Question: Is there a way to quickly "Auto qualify" a variable type declaration in Visual Studio 2013?
E.g. if I type:
'''
Dim SomeExcel as New Application
'''
is there a way to get the IDE to automatically fill in the namespace? like this:
'''
Dim SomeExcel as New Microsoft.Office.Interop.Excel.Application
'''
---
The IDE seems to be able to infer the namespace readily enough; if I hover over the type name it can tell me what namespace(s) contain the type.

---
It would be really useful to me to be able to change an old project from "short names" like 'Application' to fully qualified names like 'Microsoft.Office.Interop.Excel.Application' without having to find each one and type out the whole namespace.
Or, in the event of an ambiguous name, if it would give me the option to pick which namespace and it would fill it in. Similar to how if you use an undefined class it will warn you and give you the options to either automatically add the Imports statement or even create a class stub for you.
Since it will do all that for you automatically, and it will make suggestions and autocomplete methods/properties for an interface instance as you type, I would be surprised if there was not a quick way to have it convert "short names" to fully qualified names, but if there is - I can't seem to find it! I looked through the menu commands, and various right-click menus, and I looked on MSDN but couldn't find anything - but i'm not sure I'm using the right search terms.
Hoping someone with more experience might know how to do this or if this functionality doesn't exist.
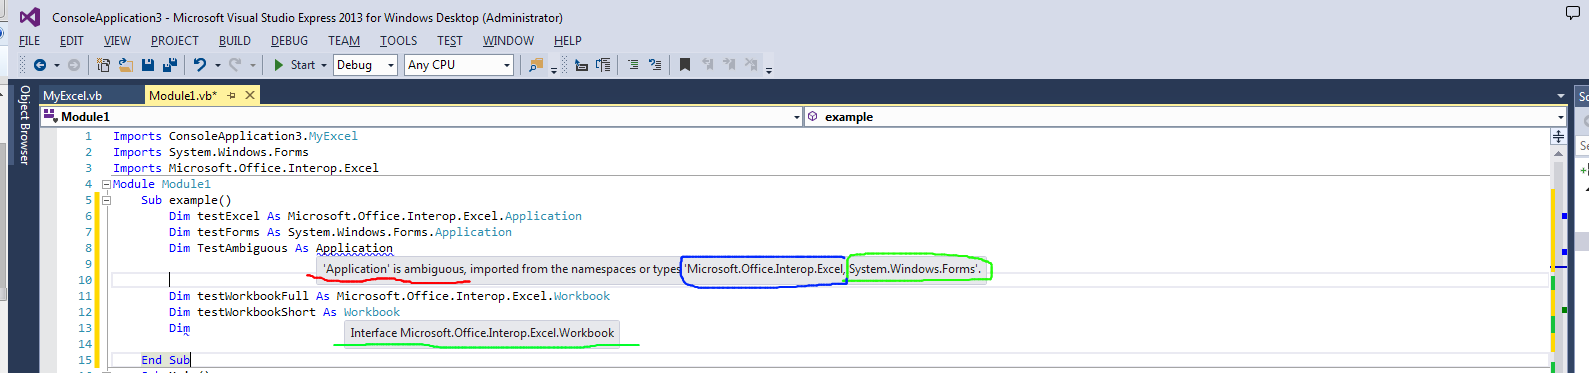
Answer: No, nothing exists in Visual Studio to do that.
Doing so also confers no special advantages, as VS will tell you if you have an ambiguous reference and give you the possibilities to resolve it.
When that happens, just click the icon that appears when you hover over it and select the correct namespace. VS will then qualify it with that namespace.
Here's an image of the icon:

And the resulting menu:

Granted, that is for C#, but VB usually works the same way.